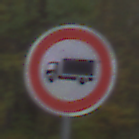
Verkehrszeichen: VerbotFuerKraftfahrzeugeUeberDreiKommaFuenfTonnen
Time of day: SunriseSunset
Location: Outdoor (Nature)
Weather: PartlyCloudy
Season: Autumn
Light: Natural